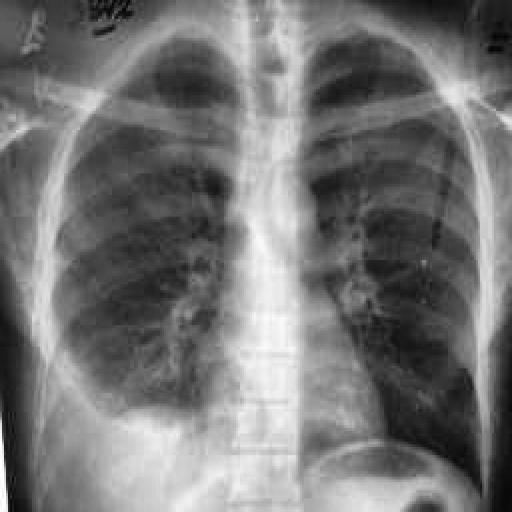
Finding: TUBERCULOSIS